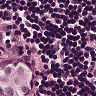
Metastatic tissue present: yes